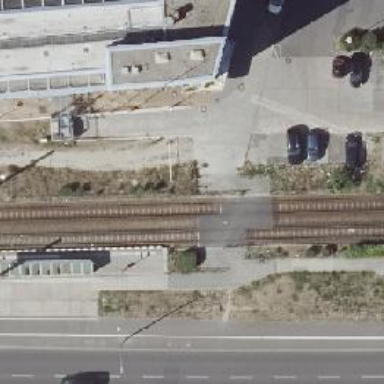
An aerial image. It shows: Tram crossing on the railway.